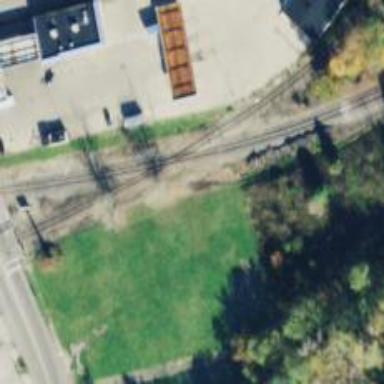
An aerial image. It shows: Railway crossing.